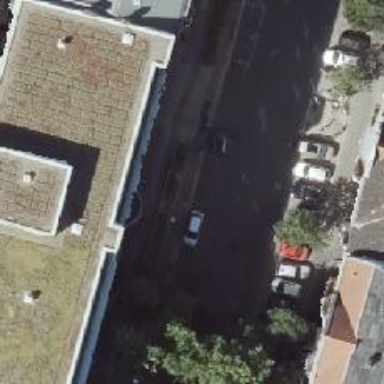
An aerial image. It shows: Taxi stand.